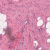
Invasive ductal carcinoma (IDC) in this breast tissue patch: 0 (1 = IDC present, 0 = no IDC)